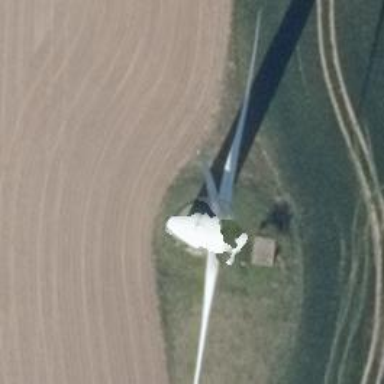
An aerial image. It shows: Wind turbine generator that utilizes wind as its source for generating electricity. It is of the horizontal axis type.